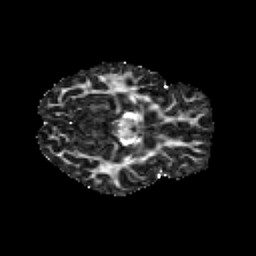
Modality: FA
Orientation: axial
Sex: female
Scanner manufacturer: siemens
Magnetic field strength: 3 T
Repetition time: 5 s
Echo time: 0.071 s